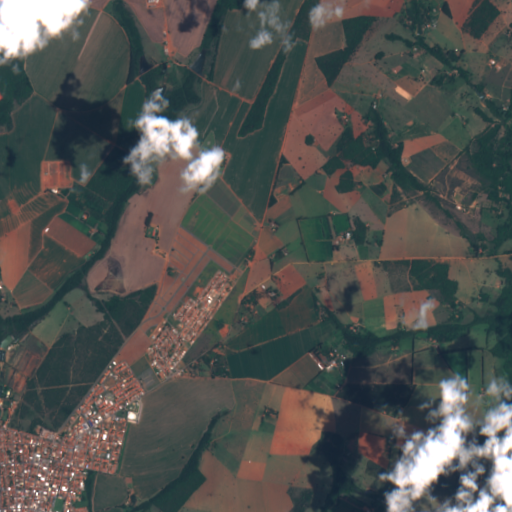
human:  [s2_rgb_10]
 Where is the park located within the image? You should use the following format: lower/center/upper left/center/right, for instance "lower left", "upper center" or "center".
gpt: The park is located in the lower left of the image.
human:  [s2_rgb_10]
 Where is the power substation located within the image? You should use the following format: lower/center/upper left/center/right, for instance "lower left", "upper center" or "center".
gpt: The power substation is located in the lower left of the image.
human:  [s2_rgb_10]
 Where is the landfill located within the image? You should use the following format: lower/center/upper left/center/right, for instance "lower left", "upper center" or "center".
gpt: There is no landfill in the image.